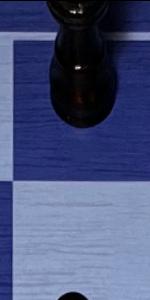
Label: Empty